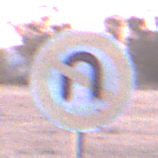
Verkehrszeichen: VerbotWenden
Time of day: SunriseSunset
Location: Outdoor (Nature)
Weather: Clear
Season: NotSpecified
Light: Natural